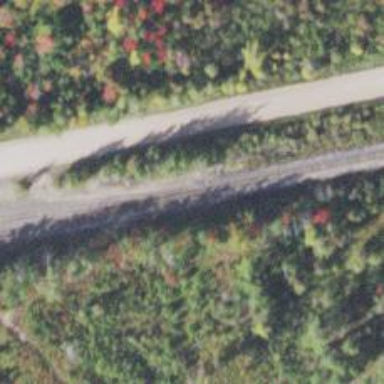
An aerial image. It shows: Two railway tracks with rails.